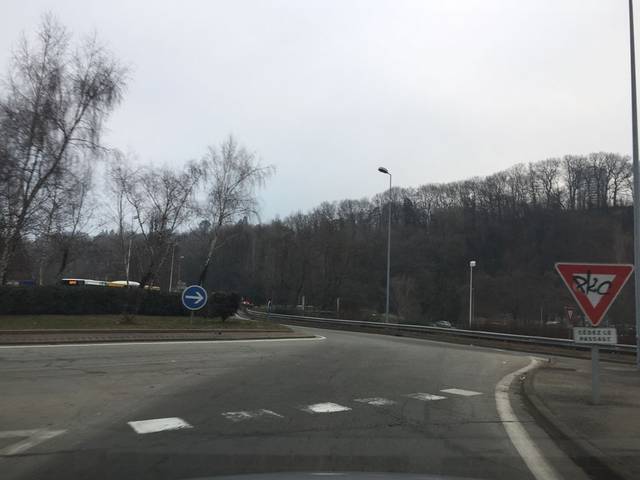
Region: France
Coordinates: 45.586, 5.907